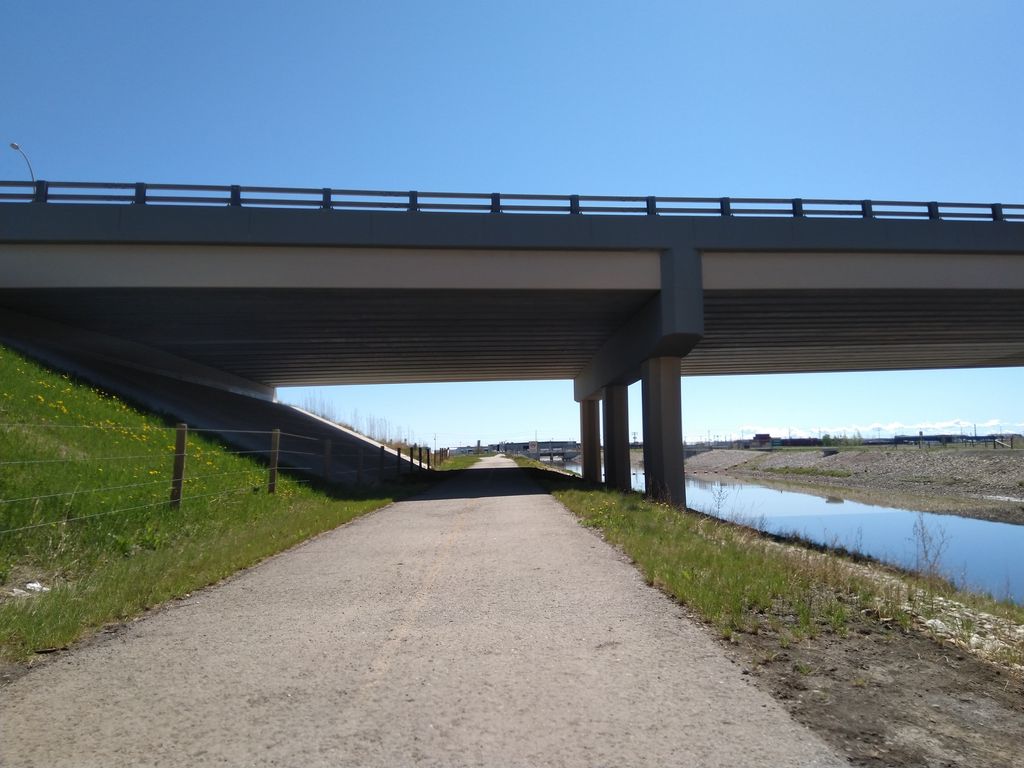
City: calgary